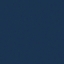
Label: SeaLake